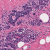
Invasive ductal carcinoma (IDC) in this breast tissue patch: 0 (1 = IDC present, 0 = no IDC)